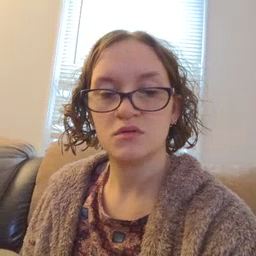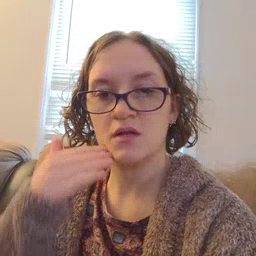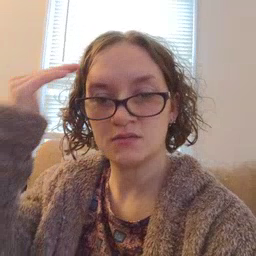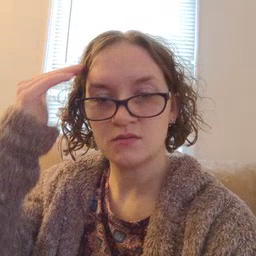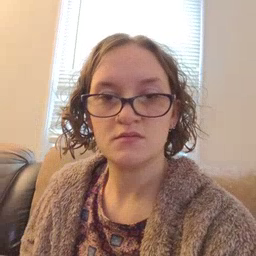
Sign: head